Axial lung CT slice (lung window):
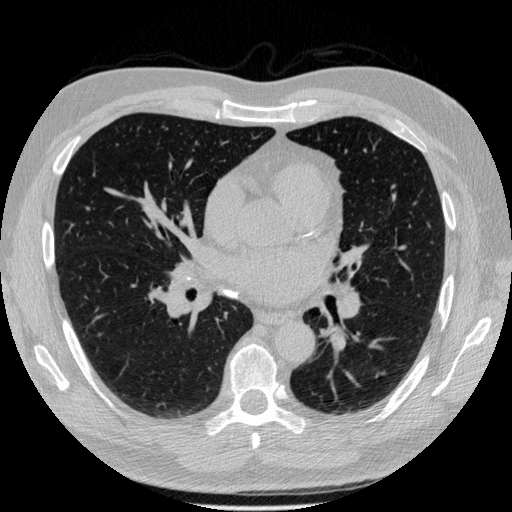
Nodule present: no